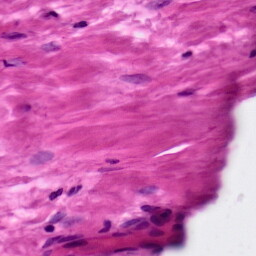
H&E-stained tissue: Ovarian